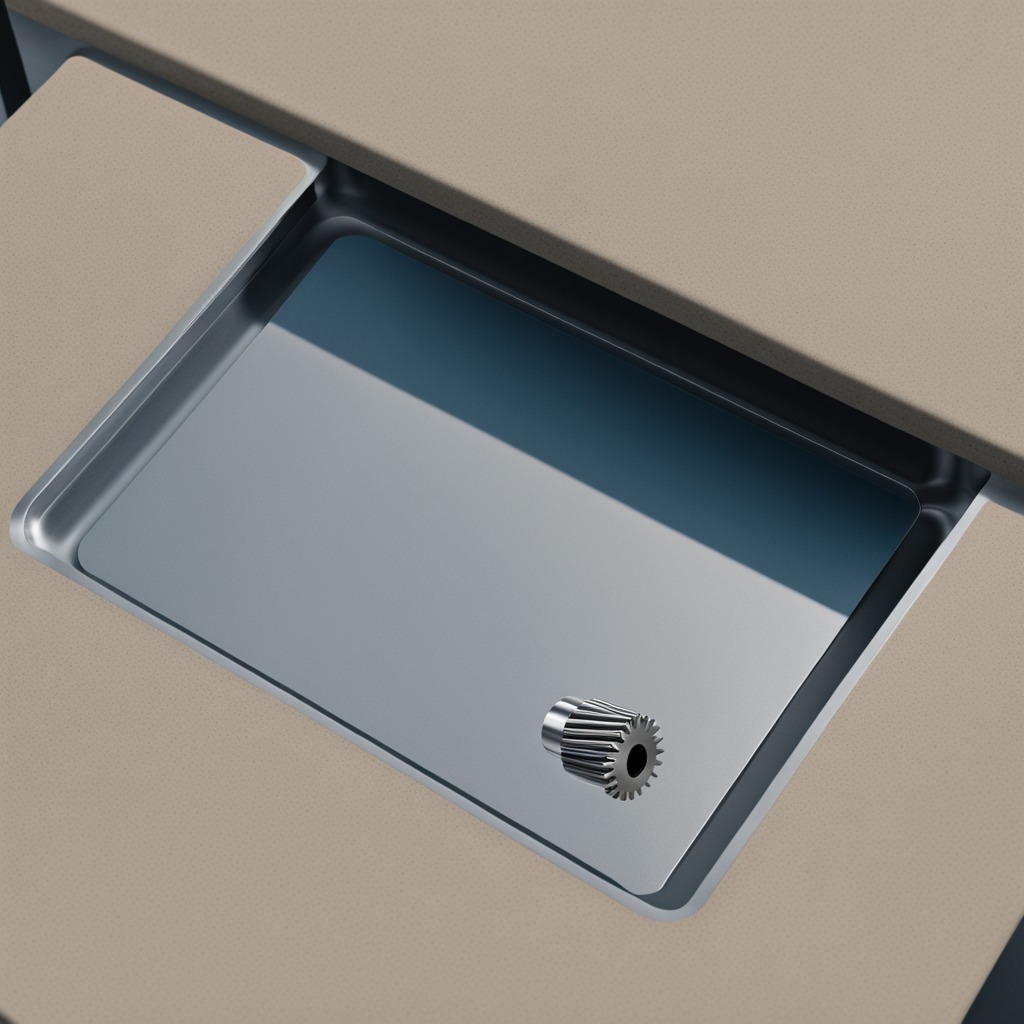
A steel gear with teeth lies on a table in a temporary outdoor tool station.